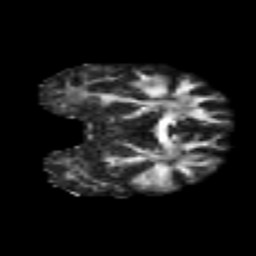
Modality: FA
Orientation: coronal
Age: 44
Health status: ill
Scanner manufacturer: philips
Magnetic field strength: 3 T
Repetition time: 9 s
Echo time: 0.127 s